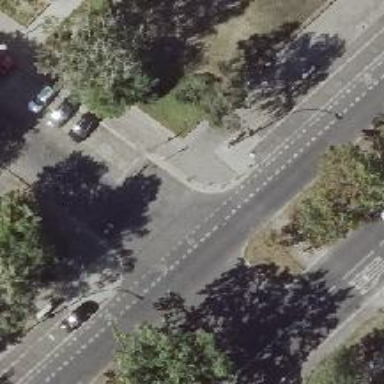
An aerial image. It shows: Residential road with asphalt surface and separate sidewalk.